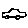
Label: car